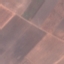
Land use / land cover class: AnnualCrop